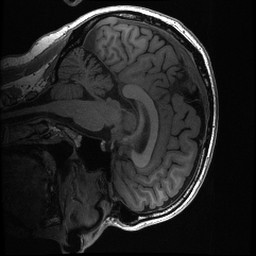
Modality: T1w
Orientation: sagittal
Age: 46
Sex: male
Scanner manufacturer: ge
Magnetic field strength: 3 T
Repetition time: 0.006376 s
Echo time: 0.002868 s